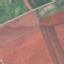
Land use / land cover: AnnualCrop